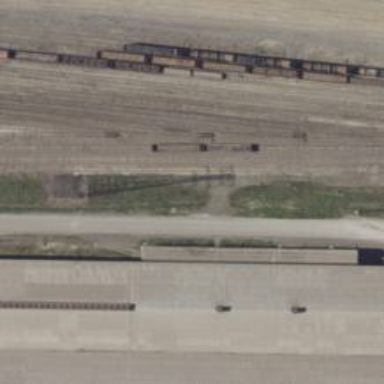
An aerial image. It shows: Rail spur service.